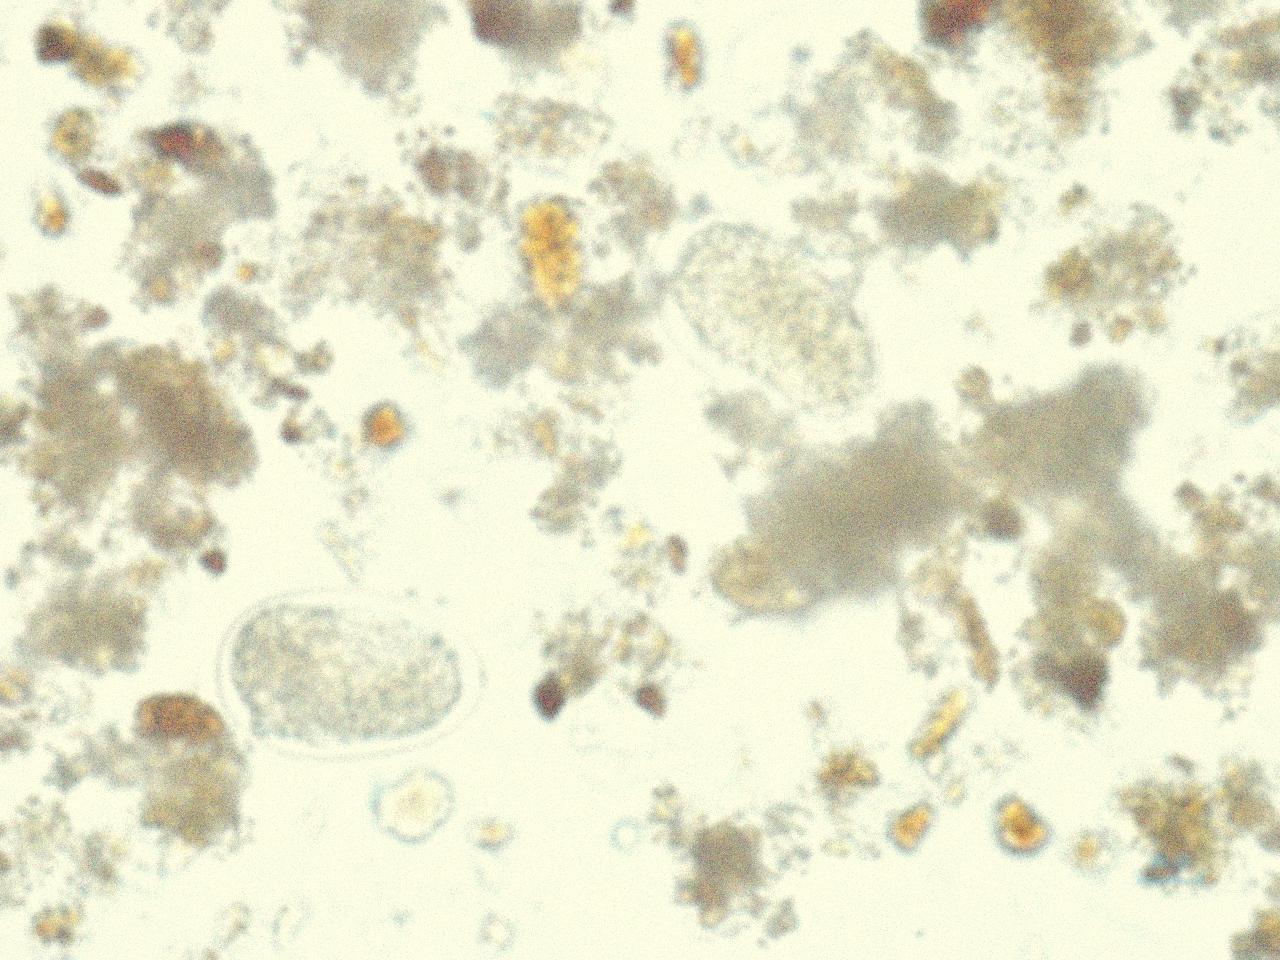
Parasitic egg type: Hookworm egg